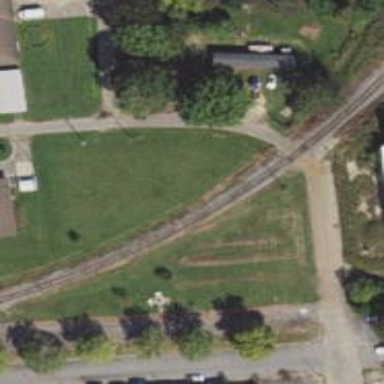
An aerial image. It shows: Railway track.